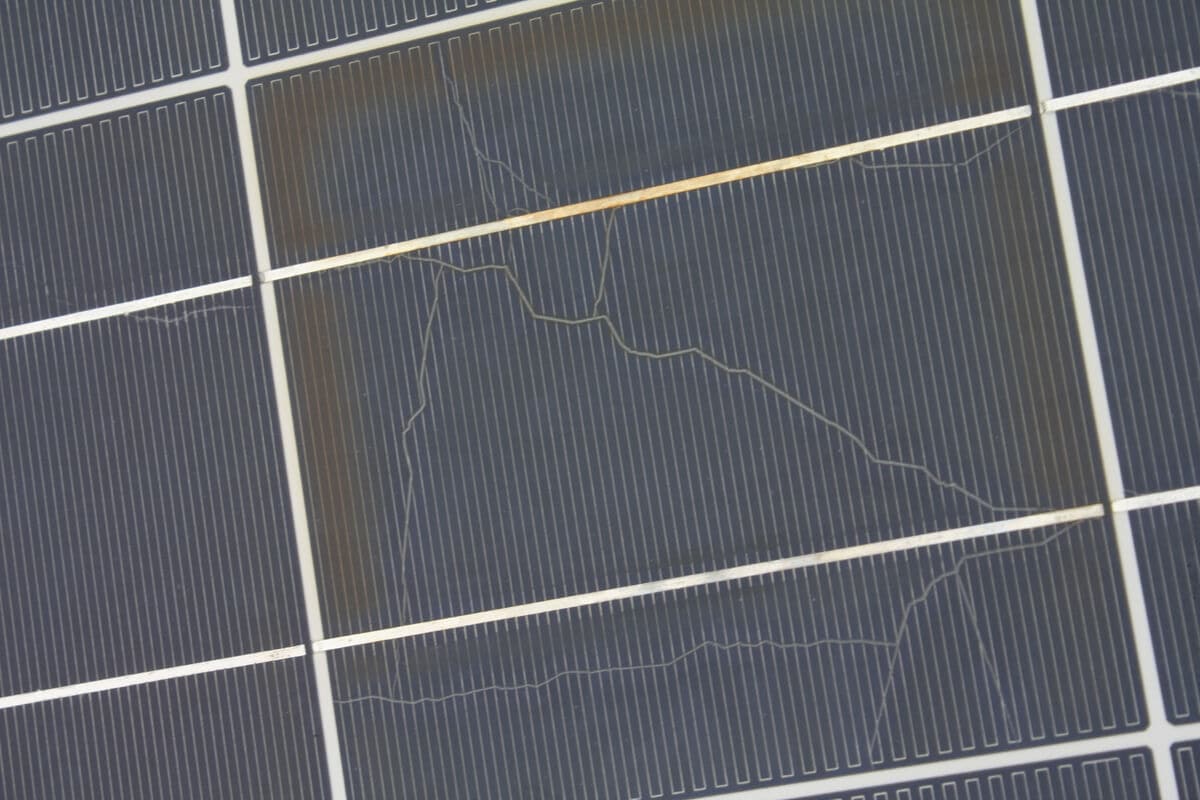
Label: Electrical-damage